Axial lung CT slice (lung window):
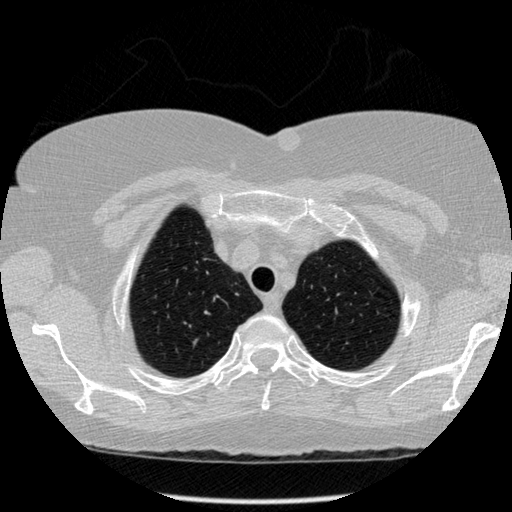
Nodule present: no